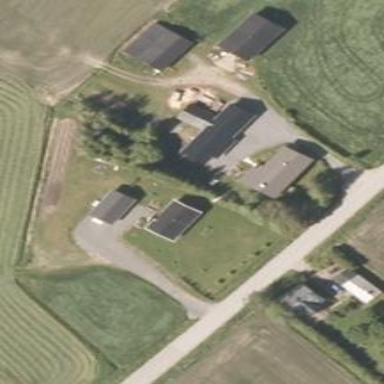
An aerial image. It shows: Farmyard area.